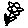
Label: flower